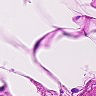
Metastatic tissue present: no